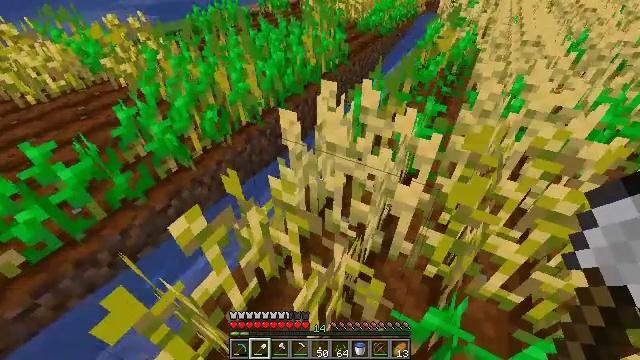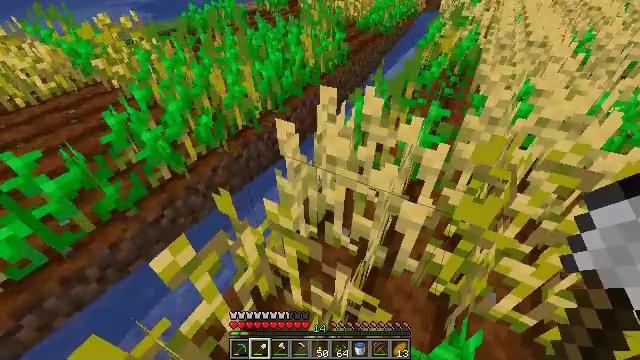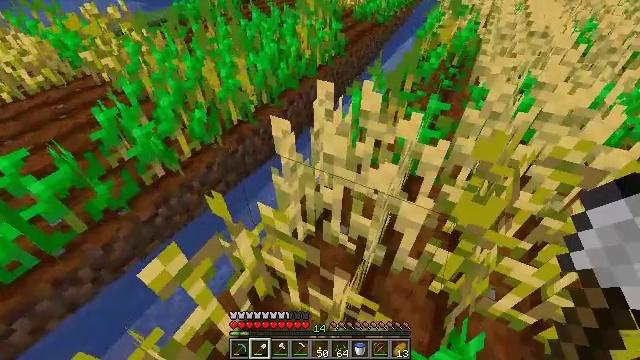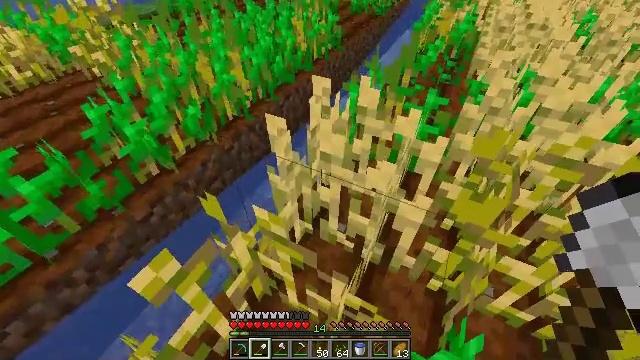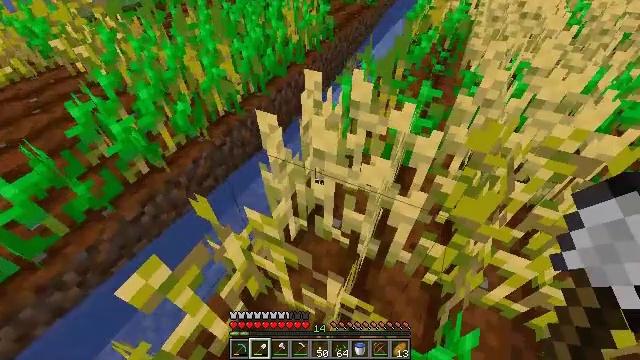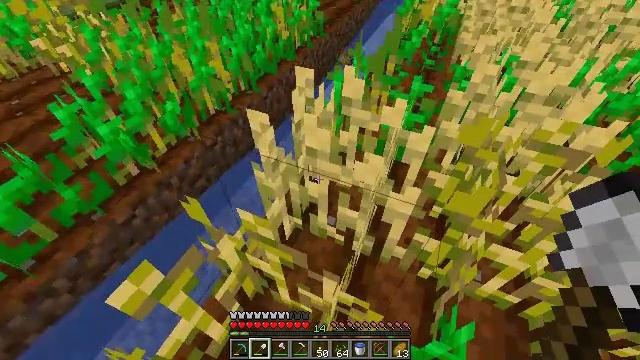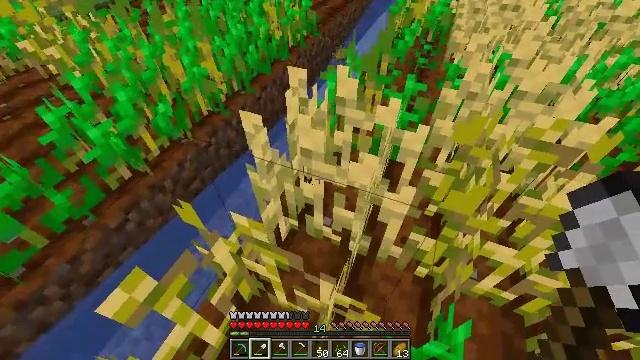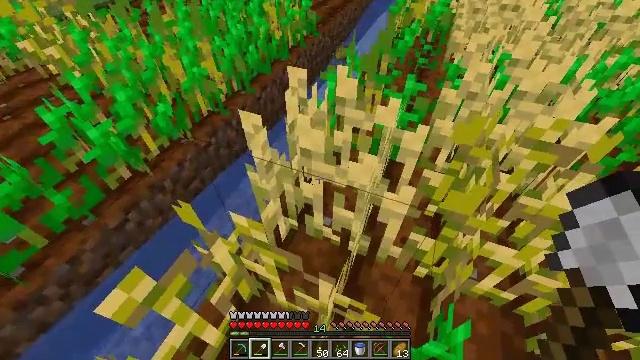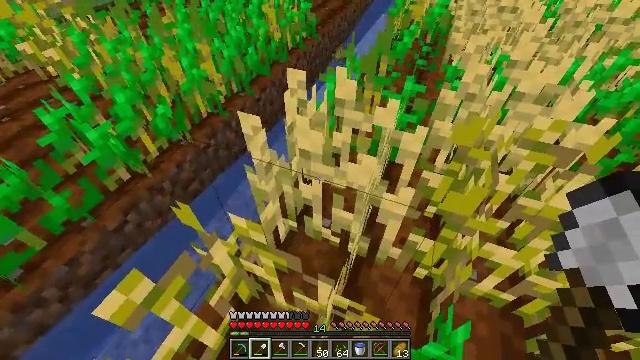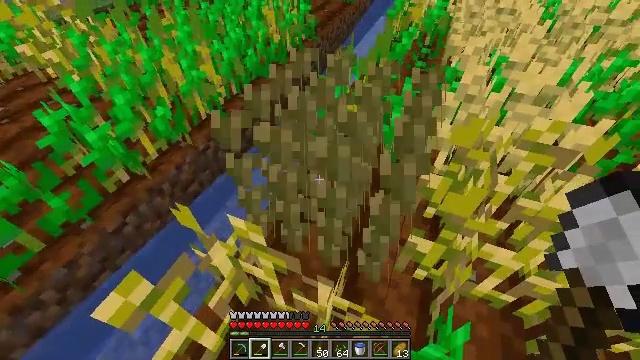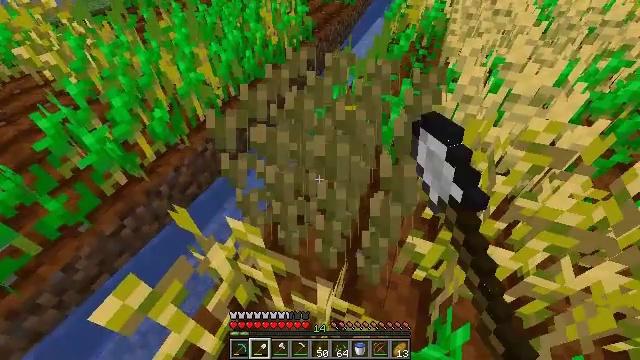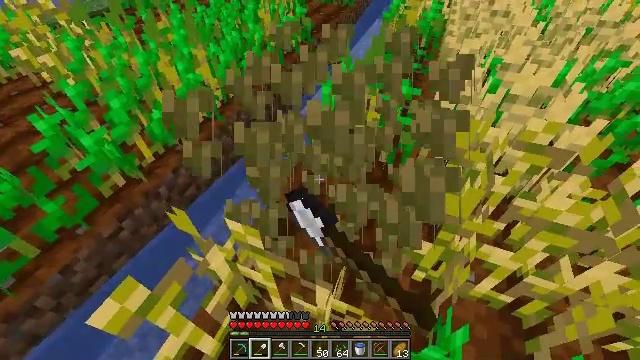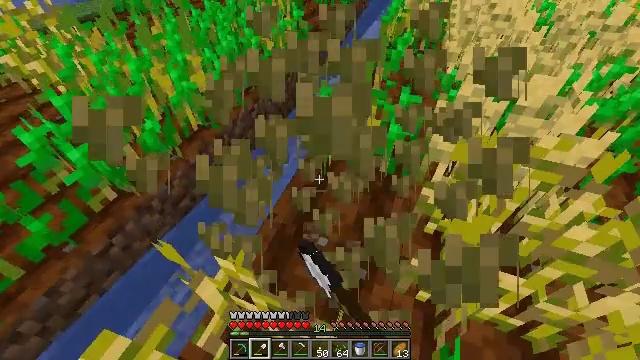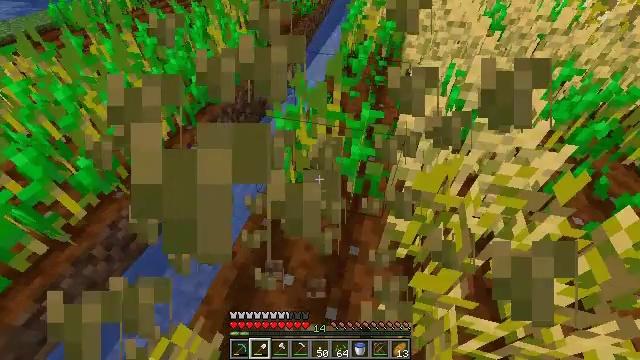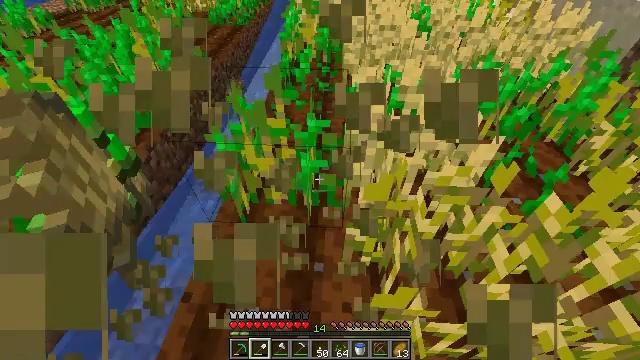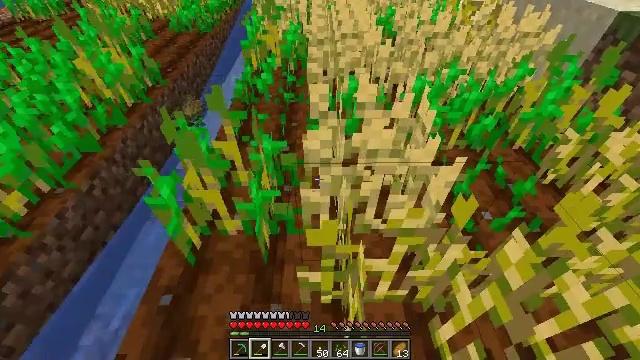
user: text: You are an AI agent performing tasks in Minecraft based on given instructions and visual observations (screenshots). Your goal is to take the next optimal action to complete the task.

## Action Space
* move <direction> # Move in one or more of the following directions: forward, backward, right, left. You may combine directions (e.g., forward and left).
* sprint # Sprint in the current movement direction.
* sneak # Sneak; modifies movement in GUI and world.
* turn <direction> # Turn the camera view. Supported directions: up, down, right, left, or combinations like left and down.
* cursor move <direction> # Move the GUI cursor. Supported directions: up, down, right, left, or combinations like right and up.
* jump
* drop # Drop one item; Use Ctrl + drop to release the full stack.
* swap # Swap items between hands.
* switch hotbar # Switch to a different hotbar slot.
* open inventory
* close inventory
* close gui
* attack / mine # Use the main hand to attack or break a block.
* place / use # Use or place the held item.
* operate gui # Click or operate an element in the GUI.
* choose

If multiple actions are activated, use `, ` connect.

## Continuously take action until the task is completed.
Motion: motion action
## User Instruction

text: Collect wheat crops.
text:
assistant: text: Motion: no_op
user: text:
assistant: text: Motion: turn down
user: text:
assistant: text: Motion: turn down
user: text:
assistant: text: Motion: turn right and down
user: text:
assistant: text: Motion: turn right
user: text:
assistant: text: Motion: turn right
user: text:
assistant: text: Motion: no_op
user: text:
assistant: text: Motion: no_op
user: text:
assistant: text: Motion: attack / mine
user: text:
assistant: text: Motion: attack / mine
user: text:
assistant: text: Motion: move forward, attack / mine
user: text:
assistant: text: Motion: move forward and move right
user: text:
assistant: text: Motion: move forward and move right, turn right
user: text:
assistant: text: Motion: move forward and move right, turn right and up
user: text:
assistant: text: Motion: move forward and move right, turn right
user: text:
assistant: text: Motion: move forward and move right, turn right
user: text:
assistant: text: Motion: turn right
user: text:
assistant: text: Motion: turn right
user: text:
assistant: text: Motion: turn right
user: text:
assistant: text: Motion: no_op
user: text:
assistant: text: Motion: turn right
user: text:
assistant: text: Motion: turn right
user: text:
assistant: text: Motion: no_op
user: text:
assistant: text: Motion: no_op
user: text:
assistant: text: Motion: no_op
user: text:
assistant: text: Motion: no_op
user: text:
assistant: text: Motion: attack / mine
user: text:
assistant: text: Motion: attack / mine
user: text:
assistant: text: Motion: move forward
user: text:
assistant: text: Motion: move forward